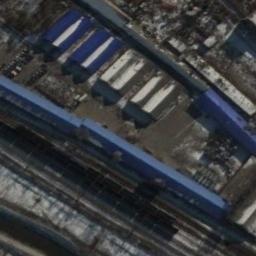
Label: industrial_area